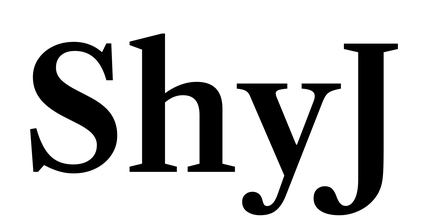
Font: LibreCaslonText_SemiBold